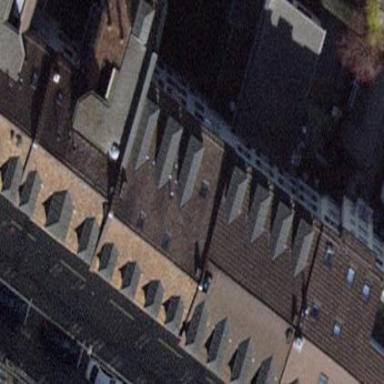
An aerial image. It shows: Apartments building with gabled roof that is oriented across.